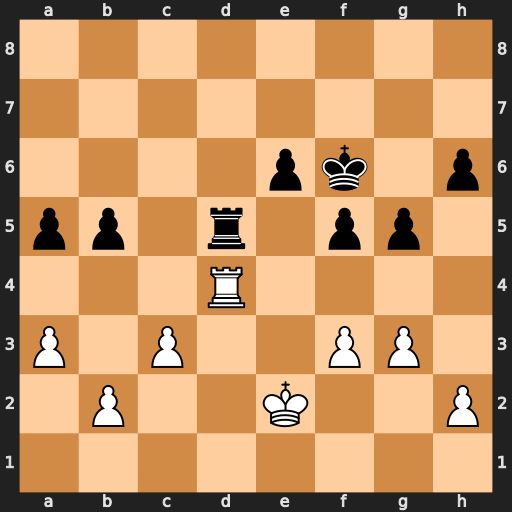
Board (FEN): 8/8/4pk1p/pp1r1pp1/3R4/P1P2PP1/1P2K2P/8
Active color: w
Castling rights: -
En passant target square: -
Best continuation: Rxd5 exd5 Ke3 Ke5 f4+